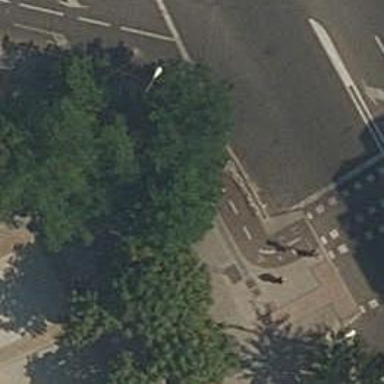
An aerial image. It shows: Cycleway with paved surface of paving stones. The cycleway itself is made of concrete.